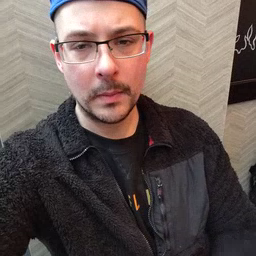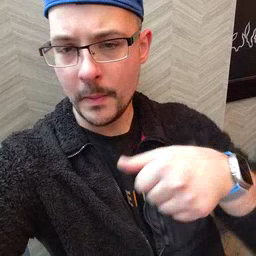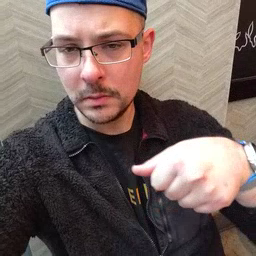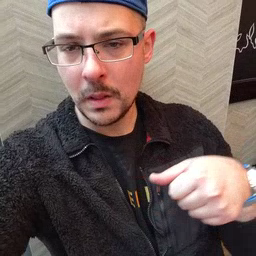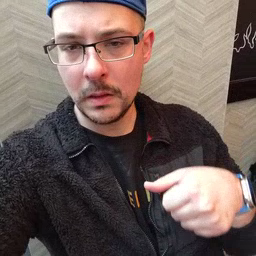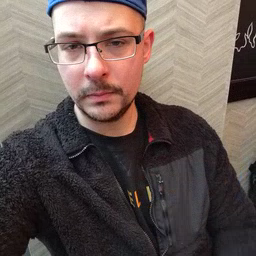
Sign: puzzle